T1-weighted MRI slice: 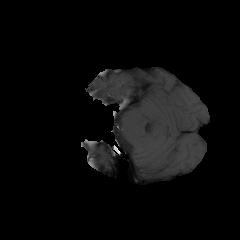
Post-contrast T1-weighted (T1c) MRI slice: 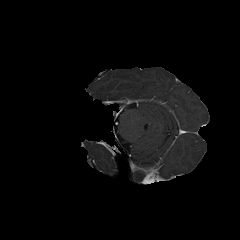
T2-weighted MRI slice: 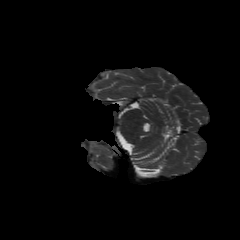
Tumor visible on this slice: no